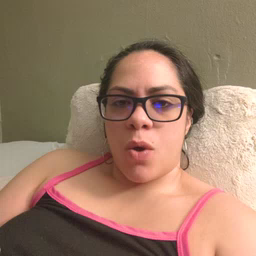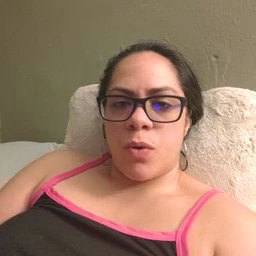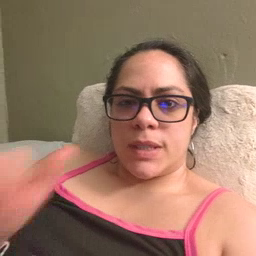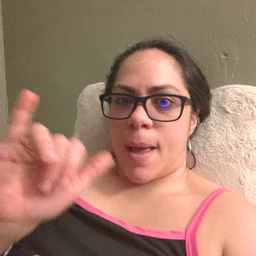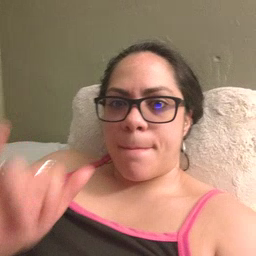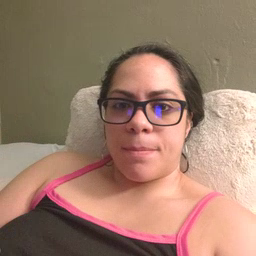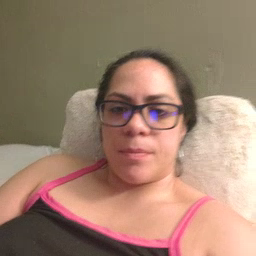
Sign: same